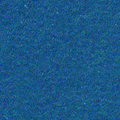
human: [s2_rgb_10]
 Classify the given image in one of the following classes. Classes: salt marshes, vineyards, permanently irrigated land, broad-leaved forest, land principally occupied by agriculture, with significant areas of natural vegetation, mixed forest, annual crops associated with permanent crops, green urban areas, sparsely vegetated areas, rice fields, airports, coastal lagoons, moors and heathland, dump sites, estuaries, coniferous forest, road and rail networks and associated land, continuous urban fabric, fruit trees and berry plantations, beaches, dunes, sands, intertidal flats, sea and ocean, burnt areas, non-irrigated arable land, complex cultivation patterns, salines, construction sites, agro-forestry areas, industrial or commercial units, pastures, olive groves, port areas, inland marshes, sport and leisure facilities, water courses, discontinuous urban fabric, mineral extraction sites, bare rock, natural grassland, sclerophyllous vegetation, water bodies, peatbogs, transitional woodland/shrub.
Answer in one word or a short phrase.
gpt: sea and ocean